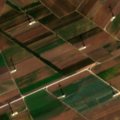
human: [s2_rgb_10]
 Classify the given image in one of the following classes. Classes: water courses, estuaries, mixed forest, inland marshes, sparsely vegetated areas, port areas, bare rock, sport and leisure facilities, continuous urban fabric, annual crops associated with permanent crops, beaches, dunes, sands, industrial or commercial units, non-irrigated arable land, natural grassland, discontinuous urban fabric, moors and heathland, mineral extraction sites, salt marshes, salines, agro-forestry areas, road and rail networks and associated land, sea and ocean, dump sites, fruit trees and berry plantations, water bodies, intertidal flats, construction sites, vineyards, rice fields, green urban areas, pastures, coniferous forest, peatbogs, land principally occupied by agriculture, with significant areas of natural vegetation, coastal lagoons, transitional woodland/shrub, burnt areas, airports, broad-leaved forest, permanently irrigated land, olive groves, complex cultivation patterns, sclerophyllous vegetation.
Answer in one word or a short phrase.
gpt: non-irrigated arable land, vineyards